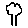
Label: tree